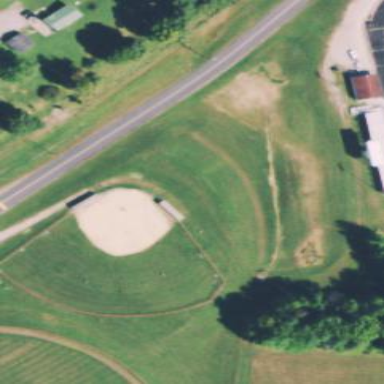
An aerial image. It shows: Softball pitch for leisure land activities.